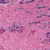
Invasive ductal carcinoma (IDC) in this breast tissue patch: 1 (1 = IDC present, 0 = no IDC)